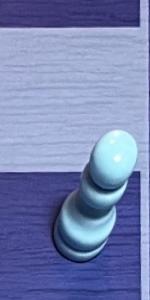
Label: Pawn_White